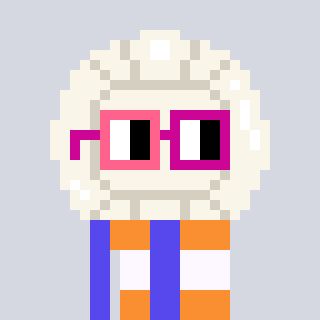
a pixel art character with square pink and red glasses, a volleyball-shaped head and a computerblue-colored body on a cool background